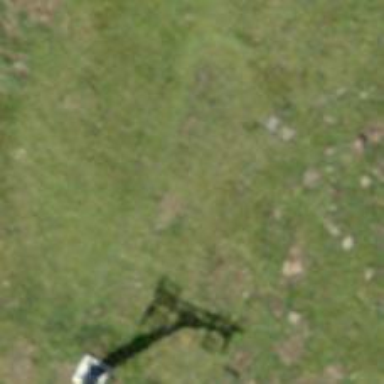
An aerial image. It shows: Pylon for aerialway.